Question: I need to draw ER diagrams in visio 2007 which look like below but it seems there is no template available there, how should I do so ? thanks

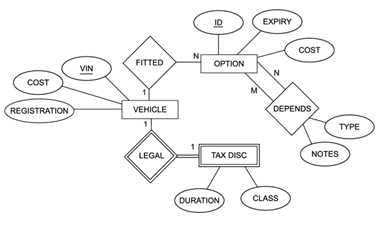
Answer: Not the "answer" you were looking for perhaps by but I now use <URL> for my ERD's. It's going against the actual database, so you can even import an existing database into mySQL and then fire this puppy up and look at the ERD - presto ! That's pretty handy. You can also edit the actual data directly using this product.
Its good and also free. Comes directly from the mySQL folks.